Aerial crown-view tile of a tropical tree (Barro Colorado Island, Panama), acquired 20241216:
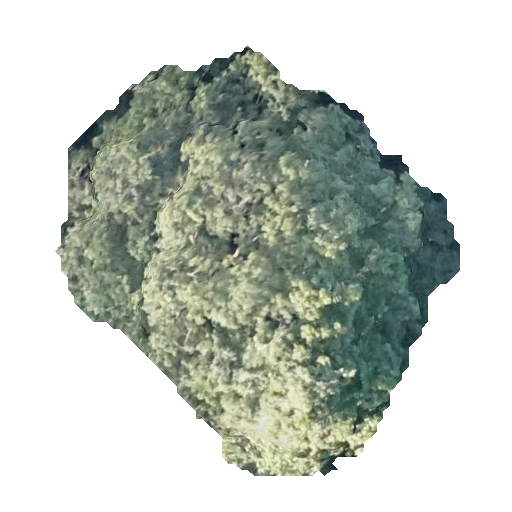
Species: Handroanthus guayacan
GBIF accepted scientific name: Handroanthus guayacan
Crown area: 163.32 m²